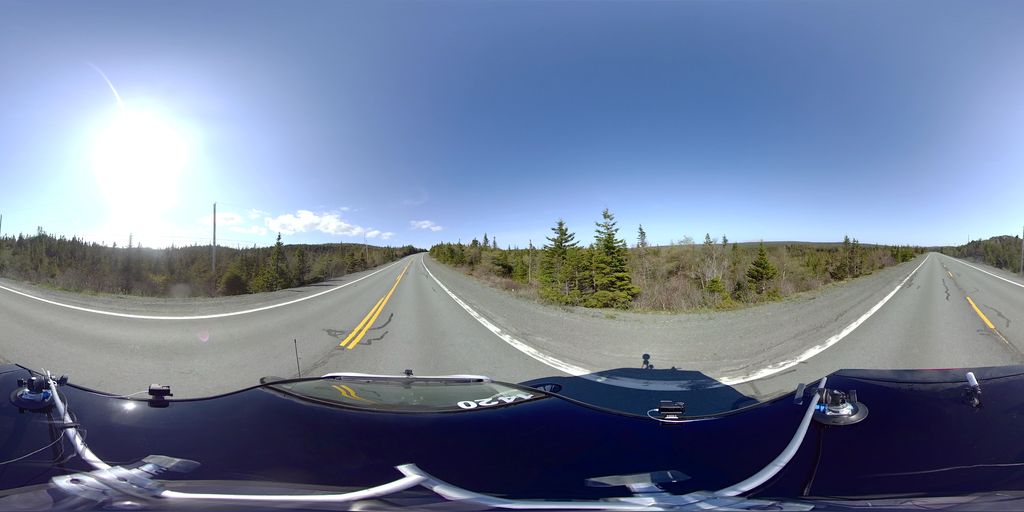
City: st_johns